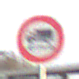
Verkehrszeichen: TatsaechlicheLaenge
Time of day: SunriseSunset
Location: Outdoor (Suburban)
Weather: PartlyCloudy
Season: NotSpecified
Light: Natural